Question: I have created a pen Here - <URL> but I am facing 2 challenges -
1 - You can see that the content in the right hand side aside is overlapping the footer. I tried to set height:auto to many elements but still that could not fix the issue.<URL>
2 - I want that my menu items should be exactly in the middle of that top row.

Code Here -
'''
<!DOCTYPE html>
<html lang="en">
<head>
<!-- <meta charset="utf-8"> -->
<meta http-equiv="X-UA-Compatible" content="IE=edge" />
<title>Responsive Two Column Layout (Left Column Fluid)</title>
<meta name="viewport" content="width=device-width, initial-scale=1">
<link rel="stylesheet" href="css/style.css">
</head>
<body>
<div class="max-width">
<header>
<div class="logo floating-inline">
<img src="https://s3.amazonaws.com/projectsts/generic/logo2.png" alt="">
</div><!-- logo -->
<nav class="floating-inline">
<ul class="nav inline-items">
<li><a href="#">Home</a></li>
<li><a href="#">About</a></li>
<li><a href="#">Portfolio</a></li>
<li><a href="#">World</a></li>
</ul>
</nav>
</header>
<div class="post-title">
<h1>Responsive Two Column Layout Left Column - Fluid, Right Column - Adaptive.</h1>
</div> <!-- post-title -->
<div class="site-container">
<main class="left-column">
<h2>Left Column (fluid)</h2>
<p>Lorem Ipsum is simply dummy text of the printing and typesetting industry. Lorem Ipsum has been the industry's standard dummy text ever since the 1500s, when an unknown printer took a galley of type and scrambled it to make a type specimen book. It has survived not only five centuries, but also the leap into electronic typesetting, remaining essentially unchanged. It was popularised in the 1960s with the release of Letraset sheets containing Lorem Ipsum passages, and more recently with desktop publishing software like Aldus PageMaker including versions of Lorem Ipsum</p>
<p>Lorem Ipsum is simply dummy text of the printing and typesetting industry. Lorem Ipsum has been the industry's standard dummy text ever since the 1500s, when an unknown printer took a galley of type and scrambled it to make a type specimen book. It has survived not only five centuries, but also the leap into electronic typesetting, remaining essentially unchanged. It was popularised in the 1960s with the release of Letraset sheets containing Lorem Ipsum passages, and more recently with desktop publishing software like Aldus PageMaker including versions of Lorem Ipsum</p>
<p>Lorem Ipsum is simply dummy text of the printing and typesetting industry. Lorem Ipsum has been the industry's standard dummy text ever since the 1500s, when an unknown printer took a galley of type and scrambled it to make a type specimen book. It has survived not only five centuries, but also the leap into electronic typesetting, remaining essentially unchanged. It was popularised in the 1960s with the release of Letraset sheets containing Lorem Ipsum passages, and more recently with desktop publishing software like Aldus PageMaker including versions of Lorem Ipsum</p>
<p>Lorem Ipsum is simply dummy text of the printing and typesetting industry. Lorem Ipsum has been the industry's standard dummy text ever since the 1500s, when an unknown printer took a galley of type and scrambled it to make a type specimen book. It has survived not only five centuries, but also the leap into electronic typesetting, remaining essentially unchanged. It was popularised in the 1960s with the release of Letraset sheets containing Lorem Ipsum passages, and more recently with desktop publishing software like Aldus PageMaker including versions of Lorem Ipsum</p>
</main>
<aside class="right-column">
<h2>Right Column</h2>
<p>Lorem Ipsum is simply dummy text of the printing and typesetting industry. Lorem Ipsum has been the industry's standard dummy text ever since the 1500s, when an unknown printer took a galley of type and scrambled it to make a type specimen book. It has survived not only five centuries, but also the leap into electronic typesetting, remaining essentially unchanged. It was popularised in the 1960s with the release of Letraset sheets containing Lorem Ipsum passages, and more recently with desktop publishing software like Aldus PageMaker including versions of Lorem Ipsum</p>
<p>Lorem Ipsum is simply dummy text of the printing and typesetting industry. Lorem Ipsum has been the industry's standard dummy text ever since the 1500s, when an unknown printer took a galley of type and scrambled it to make a type specimen book. It has survived not only five centuries, but also the leap into electronic typesetting, remaining essentially unchanged. It was popularised in the 1960s with the release of Letraset sheets containing Lorem Ipsum passages, and more recently with desktop publishing software like Aldus PageMaker including versions of Lorem Ipsum</p>
<p>Lorem Ipsum is simply dummy text of the printing and typesetting industry. Lorem Ipsum has been the industry's standard dummy text ever since the 1500s, when an unknown printer took a galley of type and scrambled it to make a type specimen book. It has survived not only five centuries, but also the leap into electronic typesetting, remaining essentially unchanged. It was popularised in the 1960s with the release of Letraset sheets containing Lorem Ipsum passages, and more recently with desktop publishing software like Aldus PageMaker including versions of Lorem Ipsum</p>
<p>Lorem Ipsum is simply dummy text of the printing and typesetting industry. Lorem Ipsum has been the industry's standard dummy text ever since the 1500s, when an unknown printer took a galley of type and scrambled it to make a type specimen book. It has survived not only five centuries, but also the leap into electronic typesetting, remaining essentially unchanged. It was popularised in the 1960s with the release of Letraset sheets containing Lorem Ipsum passages, and more recently with desktop publishing software like Aldus PageMaker including versions of Lorem Ipsum</p>
<p>Lorem Ipsum is simply dummy text of the printing and typesetting industry. Lorem Ipsum has been the industry's standard dummy text ever since the 1500s, when an unknown printer took a galley of type and scrambled it to make a type specimen book. It has survived not only five centuries, but also the leap into electronic typesetting, remaining essentially unchanged. It was popularised in the 1960s with the release of Letraset sheets containing Lorem Ipsum passages, and more recently with desktop publishing software like Aldus PageMaker including versions of Lorem Ipsum</p>
</aside>
</div>
<footer>
<p><a href="#">Contact Us</a> | <a href="#">FAQ</a> | <a href="#">Privacy Policy</a></p>
<p>&copy;2017 Copyright Text Here</p>
</footer>
</div>
</body>
</html>
'''
CSS Here -
'''
*, *:before, *:after {
-moz-box-sizing: border-box; -webkit-box-sizing: border-box; box-sizing: border-box;
}
body { margin: 0; }
.max-width {max-width: 1400px; margin: 0 auto;}
.site-container, .post-title, footer, header { position: relative; margin: .5em; }
.left-column, .right-column,.post-title, footer, header { border: 1px solid #ccc; padding: 1.25em; }
.left-column { margin-bottom: .5em; }
.floating-inline{display: inline-block;vertical-align: middle;}
.nav {
list-style: none;
margin-left: 0;
margin-bottom: 0;
padding-left: 0;
}
.nav > li,
.nav > li > a {
display: inline-block;
*display: inline;
zoom: 1;
text-decoration: none;
}
.inline-items {
margin-top: 0;
}
.inline-items li {
margin-left: 0;
border-left: 1px solid black;
padding-left: 10px;
padding-right: 10px;
}
.inline-items li:first-child {
margin-left: 0;
border: none;
padding-left: 0;
padding-right: 10px;
}
.inline-items li:last-child {
padding-right: 0;
}
/* MEDIA QUERIES */
@media screen and (min-width: 47.5em ) {
.left-column { margin-right: 19.5em; }
.right-column { position: absolute; top: 0; right: 0; width: 18.75em; }
}
'''
Please guide me where I am going wrong.
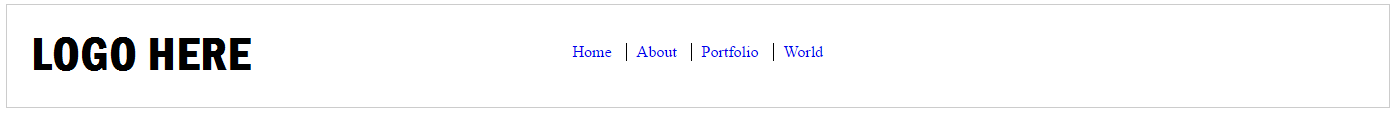
Answer: <URL>
Basically the issue is the way you're making the divs "float" next to each other. You are them to stay in place by using absolute positioning. Absoulute positioned elements don't respect the boxes or spaces of other elements, they're on top of all of them.
'''
.clear{
clear: both;
}
.left-column{
width: 70%;
float: left;
margin: 0;
}
.right-column{
width: 28%;
float: right;
}
'''
I've added the following to your css, at the end, to override your current css. It sets the elements to float, and the corrects widths, giving the same effect but without your issue. This is the correct way of doing it. You can also check flex-box.
You'll also need to
'''
<div class="clear"></div>
'''
between the floating elements and the footer, to clean the floats (otherwise they'll overlap on the footer).
Since you're using inline-blocks to align the logo and the text, you'd need to set the width of each of the elements.
The working pen is here: <URL>
The only thing I added was:
'''
nav.floating-inline{
width: 70%;
}
ul.nav.inline-items{
text-align: center;
}
'''
By giving a width to the floating inline elements (the nav) you can then use text-align center and they'll be centered in between those 70% width.
You can play around with this to achieve the exact result you want. Giving the logo a bigger width and such.
For the first issue, the content is not overlaping the footer your codepen. Could you submit a screenshot if that's still the case?